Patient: sex M, age 69
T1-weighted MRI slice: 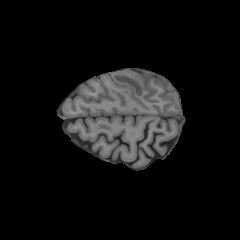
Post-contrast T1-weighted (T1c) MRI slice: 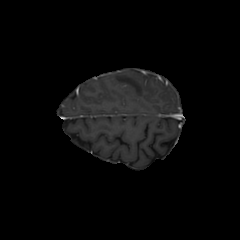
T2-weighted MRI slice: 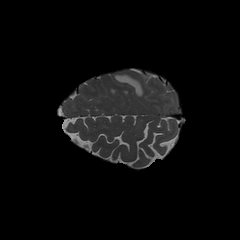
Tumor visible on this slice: yes
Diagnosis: Glioblastoma, IDH-wildtype
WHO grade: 4